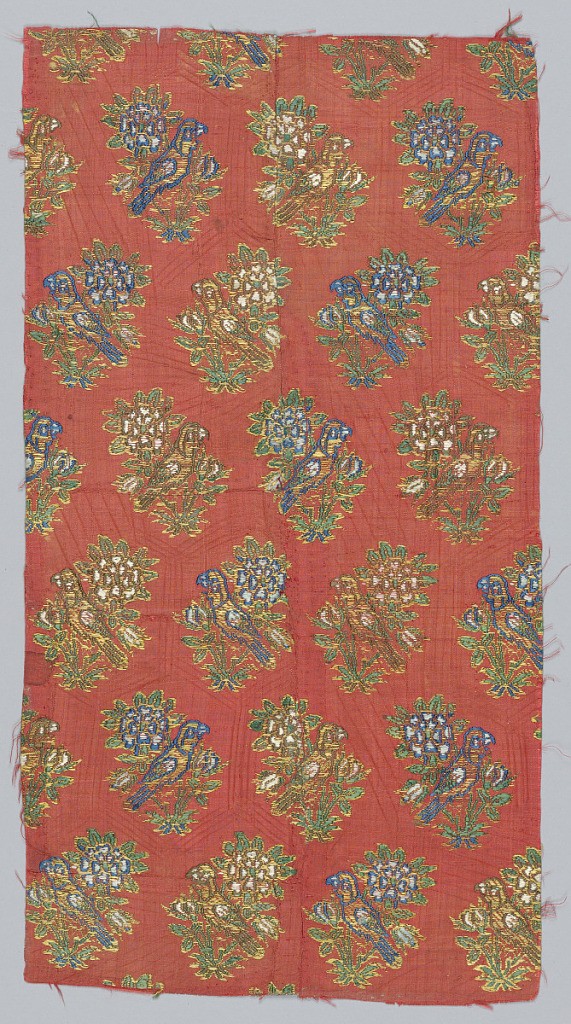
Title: Textile
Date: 18th century
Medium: silk, metallic thread Technique: plain weave with supplementary weft
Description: Small bird-on-bush repeat on a reddish-orange ground. Bird motif in blue, brown, white, green, and yellow. Yellow thread originally wrapped with silver, but now is mostly worn off.